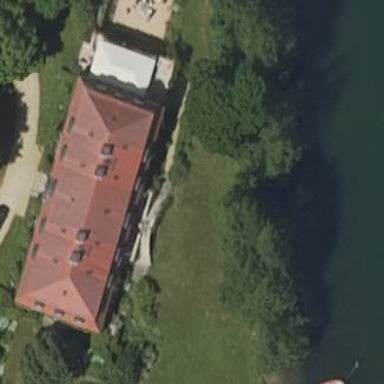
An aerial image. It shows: Historic manor building.